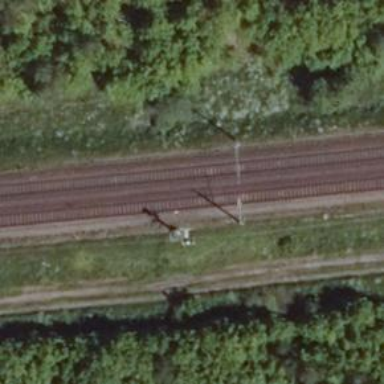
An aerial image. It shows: Railway signal.